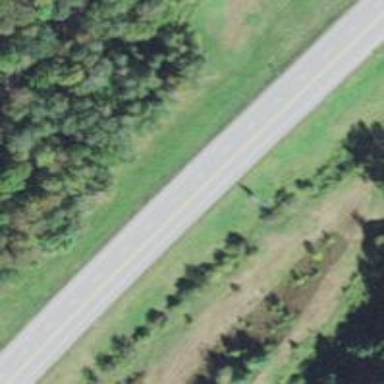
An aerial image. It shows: Asphalt trunk highway classified as expressway.